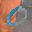
Label: 0